Question: What I need to do is to connect to Wikipedia and extract the text in the area above the list with contents, also if possible the information (see picture below).
There are some options: JWPL, Bliki, JSoup.
I tried Bliki, but couldn't get the information from (see picture) and couldn't change to swedish. JSoup seems fairly easy, however since it's not build specific for wikipedia there isn't any easy way to get the content in the page I'm after.
Using JSoup I can get the HTML document very easy, but can't find out how to get only the part I want as plain text.
'''
Document doc = Jsoup.connect("http://sv.wikipedia.org/wiki/Stockholm").get();
Element contentDiv = doc.select("div[id=content]").first();
System.out.println(contentDiv.toString());
'''
Using this Bliki code return a document formatted in plain text, which is great, however it doesn't include information from the picture below. And MOST important not in swedish, because I don't know how to change that.
'String[] listOfTitleStrings = { "Stockholm" }; User user = new User("", "", "http://en.wikipedia.org/w/api.php"); user.login(); List<Page> listOfPages = user.queryContent(listOfTitleStrings); PlainTextConverter p = new PlainTextConverter(); for (Page page : listOfPages) { WikiModel wikiModel = new WikiModel("$","${title}"); String text = wikiModel.render(p, page.toString()); System.out.println(text); }'
Will be running on Android.
Edit: Maybe I wasn't clear enough that this must work on all wikipedia pages.

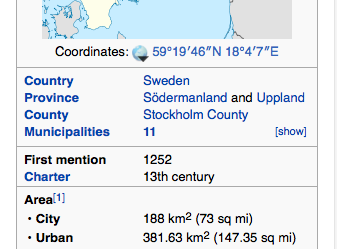
Answer: I doubt you'll get what you're looking for served to just copy-paste. JSoup is HTML parser, you'll have to look up the elements and write according selectors to get their content.
If you're using Chrome, right click on element (text) and select inspect element and once the HTML source opens up, right click on according element and select 'Copy CSS Path'.
For Country (), you'll get something like this:
'''
#mw-content-text > table.infobox.geography > tbody > tr:nth-child(5) > td > span > a
'''
Of course this can be shortened, but it doesn't improve performance much and it's going to be a pain if you don't know CSS well enough.
Luckily, JSoup supports CSS selectors, so what you can do after you get according element is:
'''
String countrySelector = "#mw-content-text > table.infobox.geography > tbody > tr:nth-child(5) > td > span > a";
Document doc = Jsoup.connect("http://sv.wikipedia.org/wiki/Stockholm").get();
Element countryEl = doc.select(countrySelector).first();
System.out.println(countryEl.toString());
'''
If you wish to test if selector is correct faster, you can do it directly in Chrome, once you have selector copied, change tab to 'Console', then use '$("selector")', then hit enter, for example:
'''
$("#mw-content-text > table.infobox.geography > tbody > tr:nth-child(5) > td > span > a")
'''
If you need text content of element, you can use '$("selector").text()'.
<URL>
But beware, this might if Wikipedia decides to update their DOM layout.
---
## Edit: (adding this after additional explanation in comments)
For selectors to be working on multiple pages, you might want to make them more general.
First thing to select is 'infobox' on the right, best to use 'table.infobox', but this might still select element. The information you're after is usually in first infobox, so it's easy to select with '.first()'. If that doesn't work and you don't find the element you're after, you could create fallback to try and find info in all of the infobox elements.
I'm still not sure what exactly you're after, so here's the code you should get when putting above together:
'''
// Set infobox selector (content on the right side of Wiki page)
String tableSelector = "table.infobox";
// Load document
Document doc = Jsoup.connect("http://en.wikipedia.org/wiki/Gothenburg").get();
// Select infobox element
Element infoboxEl = doc.select(tableSelector).first();
// Select all table rows inside infobox
Elements tableRows = infoboxEl.select("tr");
for (Element row: tableRows) {
// Output the title of each row
System.out.print(row.select("th").text() + ": ");
// Output conent for that title
System.out.println(row.select("td").text());
}
'''
Here is example output:
'''
Gothenburg, Sweden Goteborg:
_: From left to right: View over Gothenburg and the Gota alv, Gotaplatsen, Svenska Massan, Gothenburg heritage tram, Elfsborg Fortress, Ullevi.
_: Nickname(s): Little London Little Amsterdam,
_: Gothenburg, Sweden
_: Coordinates: 57deg42'N 11deg58'E / 57.700degN 11.967degE / 57.700; 11.967Coordinates: 57deg42'N 11deg58'E / 57.700degN 11.967degE / 57.700; 11.967
Country: Sweden
Province: Vastergotland and Bohuslan
County: Vastra Gotaland County
Municipality: Gothenburg Municipality, Harryda Municipality, Partille Municipality and Molndal Municipality
Charter: 1621
Area[1]:
* City: 447.76 km2 (172.88 sq mi)
* Water: 14.5 km2 (5.6 sq mi) 3.2%
* Urban: 203.67 km2 (78.64 sq mi)
* Metro: 3,694.86 km2 (1,426.59 sq mi)
Elevation: 12 m (39 ft)
Population (2013 (urban: 2010))[1][2]:
* City: 533,260
* Density: 1,200/km2 (3,100/sq mi)
* Urban: 549,839
* Urban density: 2,700/km2 (7,000/sq mi)
* Metro: 956,118
* Metro density: 260/km2 (670/sq mi)
Demonym: Gothenburger (Goteborgare)
Time zone: CET (UTC+1)
* Summer (DST): CEST (UTC+2)
Postal code: 40xxx - 41xxx - 421xx - 427xx
Area code(s): (+46) 31
Website: www.goteborg.se
'''
This outputs everything that you can see on the wiki and might not be exactly what you want, as there are missing titles in some cases (marked out as '_:'). But I think you get the idea how this works and you can use this to filter out what you're looking for.
I would recommend you to use class to save this data and display it in your application later. This way you can easily apply logic which will check if you got all the correct data and if it fails, you could create a fallback to fix it.